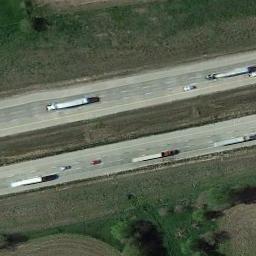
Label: freeway